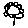
Label: flower